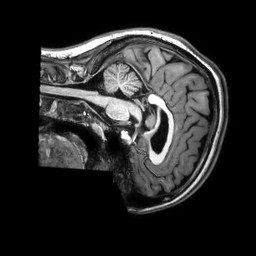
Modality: T1w
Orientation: sagittal
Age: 23
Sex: female
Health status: healthy
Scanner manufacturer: philips
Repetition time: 0.009 s
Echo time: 0.004 s